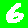
Digit: 6